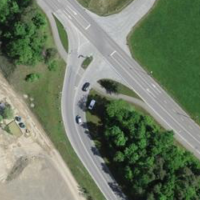
EUNIS habitat code: 25
Species observed at this site:
Euphorbia cyparissias